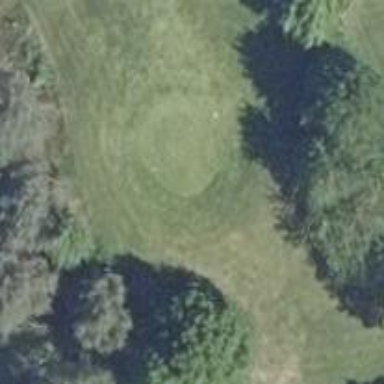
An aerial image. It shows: Golf tee.